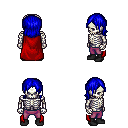
a pixel art fantasy rpg character, male body template, skeleton, red cape, magenta pants, blue long bangs hairstyle, black shoes, four views (front, back, left, right), 2x2 character sprite sheet, small pixel art, hard edges, no anti-aliasing